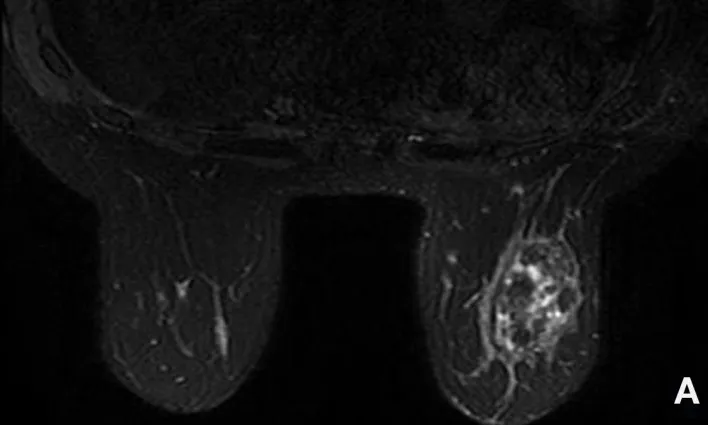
MRI showing the mass on the left breast with lobulated appearances. On T2-weighted MR image with fat saturation (A), the lesion demonstrates a heterogeneous appearance with areas of low and high signal.
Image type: radiology (mri)